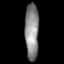
Tissue: lung
Cell type: Myeloid cells
Senescence score: 0.607
Nuclear area (px): 770
Mean DAPI intensity: 137.158